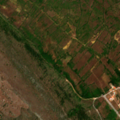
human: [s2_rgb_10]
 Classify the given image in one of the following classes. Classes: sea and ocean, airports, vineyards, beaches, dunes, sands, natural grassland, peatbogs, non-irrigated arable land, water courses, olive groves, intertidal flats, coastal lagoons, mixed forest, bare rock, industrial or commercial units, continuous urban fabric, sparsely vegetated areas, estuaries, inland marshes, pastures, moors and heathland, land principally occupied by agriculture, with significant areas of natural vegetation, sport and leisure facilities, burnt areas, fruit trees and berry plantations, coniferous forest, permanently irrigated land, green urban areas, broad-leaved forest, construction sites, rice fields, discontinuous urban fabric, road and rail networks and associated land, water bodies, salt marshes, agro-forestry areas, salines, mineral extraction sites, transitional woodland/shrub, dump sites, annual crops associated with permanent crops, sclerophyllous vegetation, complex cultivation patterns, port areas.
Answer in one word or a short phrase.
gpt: discontinuous urban fabric, olive groves, land principally occupied by agriculture, with significant areas of natural vegetation, mixed forest, sclerophyllous vegetation